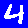
Digit: 4